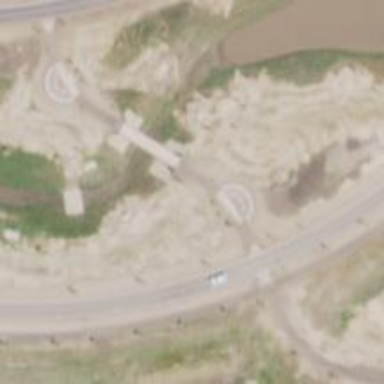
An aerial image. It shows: Bridge over cycleway.